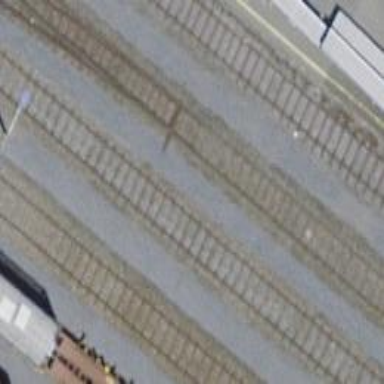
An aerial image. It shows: Railway switch.